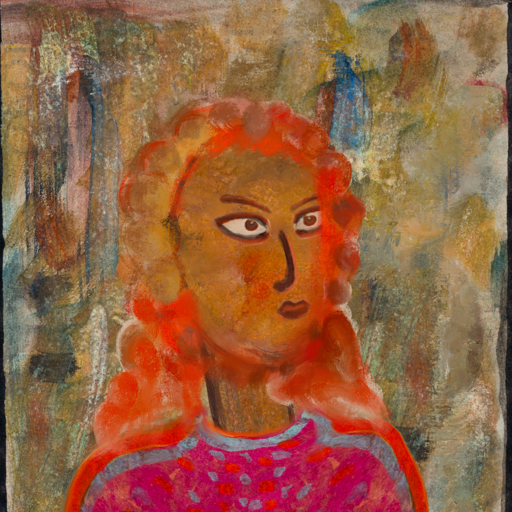
Background: Pipe, Head And Neck Side: Pipe, Face Side: Roy_Bahadur, Bust: Sisters, Hair Side: Rupkatha, Head Accessory: Blank, Second Necklace: Blank, Necklace: Blank, Baby: Blank